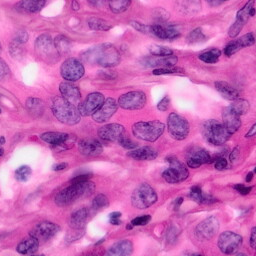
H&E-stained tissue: Pancreatic